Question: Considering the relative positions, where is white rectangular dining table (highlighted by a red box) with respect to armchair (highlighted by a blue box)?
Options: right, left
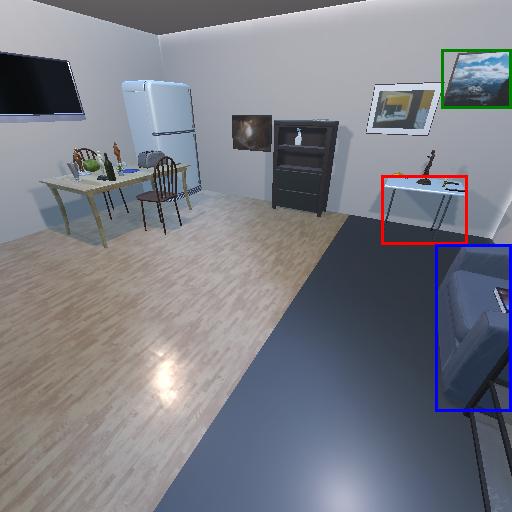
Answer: right